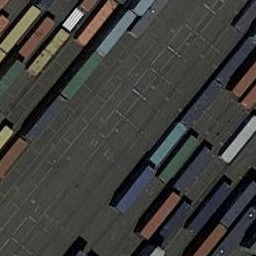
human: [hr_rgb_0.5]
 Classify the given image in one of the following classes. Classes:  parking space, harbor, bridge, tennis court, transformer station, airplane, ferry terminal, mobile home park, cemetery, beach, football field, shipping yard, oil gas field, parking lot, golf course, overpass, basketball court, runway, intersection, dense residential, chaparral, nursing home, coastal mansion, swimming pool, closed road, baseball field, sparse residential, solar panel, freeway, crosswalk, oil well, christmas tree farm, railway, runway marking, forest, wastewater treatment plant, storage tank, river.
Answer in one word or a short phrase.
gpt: shipping yard